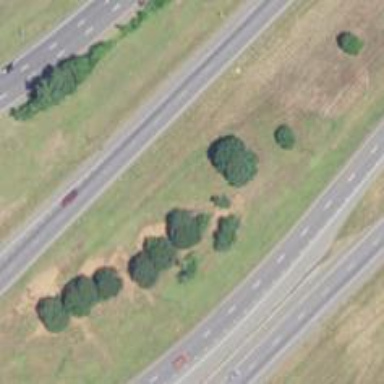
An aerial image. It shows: Row of trees in natural setting.